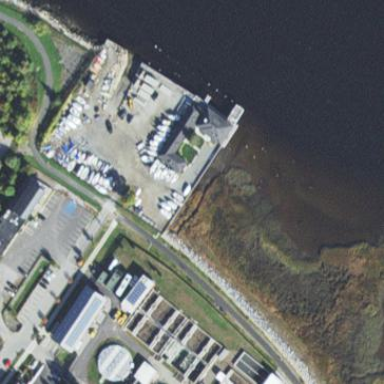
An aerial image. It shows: It's Yacht Club.